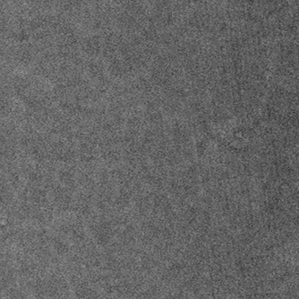
Label: frost